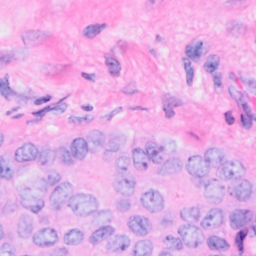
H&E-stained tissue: Breast